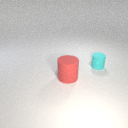
small cyan rubber cylinder to the right of large red rubber cylinder